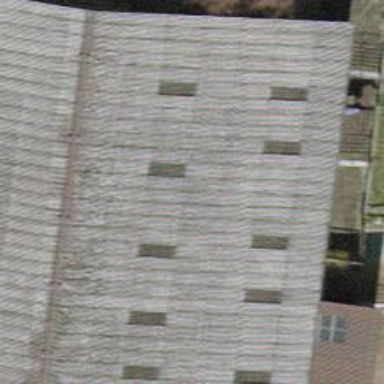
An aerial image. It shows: Stable building.